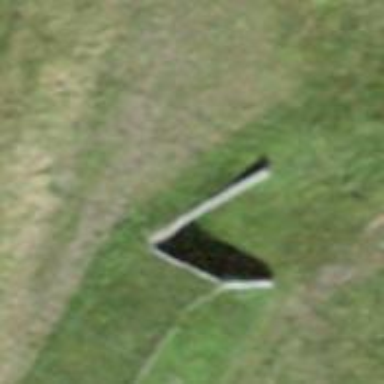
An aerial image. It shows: Retaining wall.